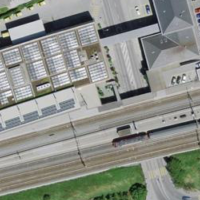
EUNIS habitat code: 57
Species observed at this site:
Senecio vulgaris